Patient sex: M
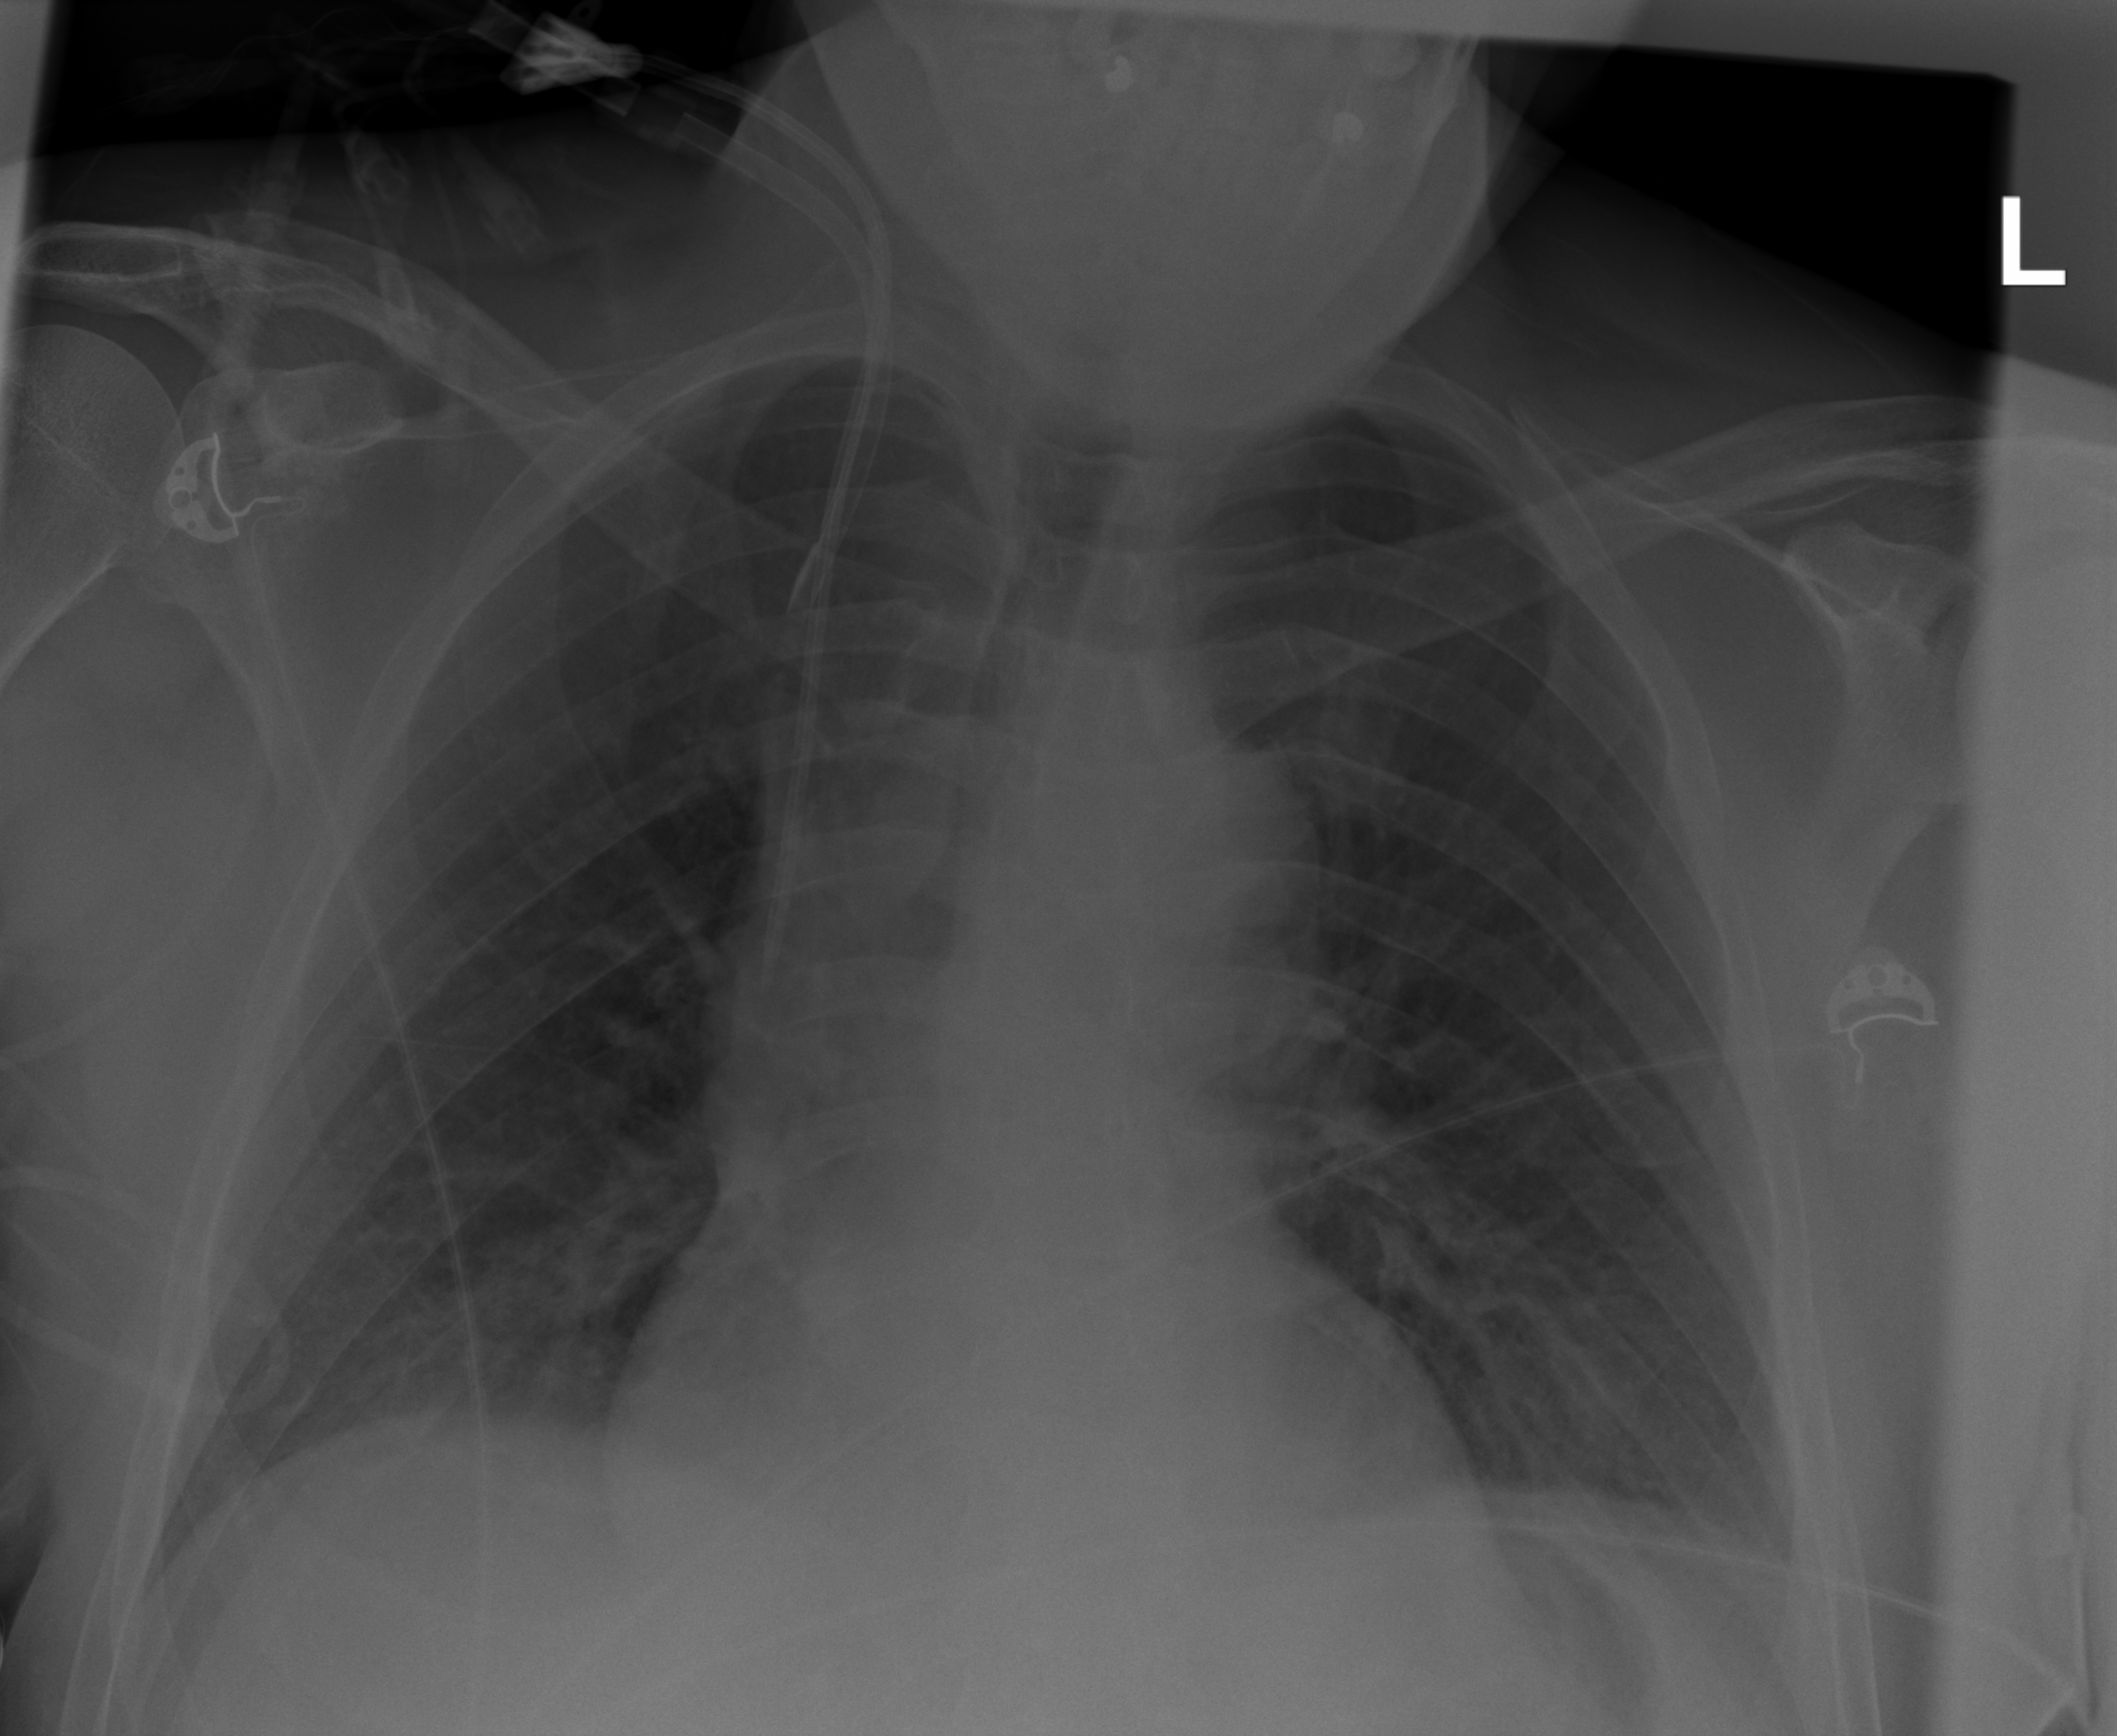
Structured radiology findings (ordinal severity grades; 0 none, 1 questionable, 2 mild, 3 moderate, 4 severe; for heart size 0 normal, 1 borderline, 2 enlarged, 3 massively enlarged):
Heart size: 2
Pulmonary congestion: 0
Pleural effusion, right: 0
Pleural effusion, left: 1
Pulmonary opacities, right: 0
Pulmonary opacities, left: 0
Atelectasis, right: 0
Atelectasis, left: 0